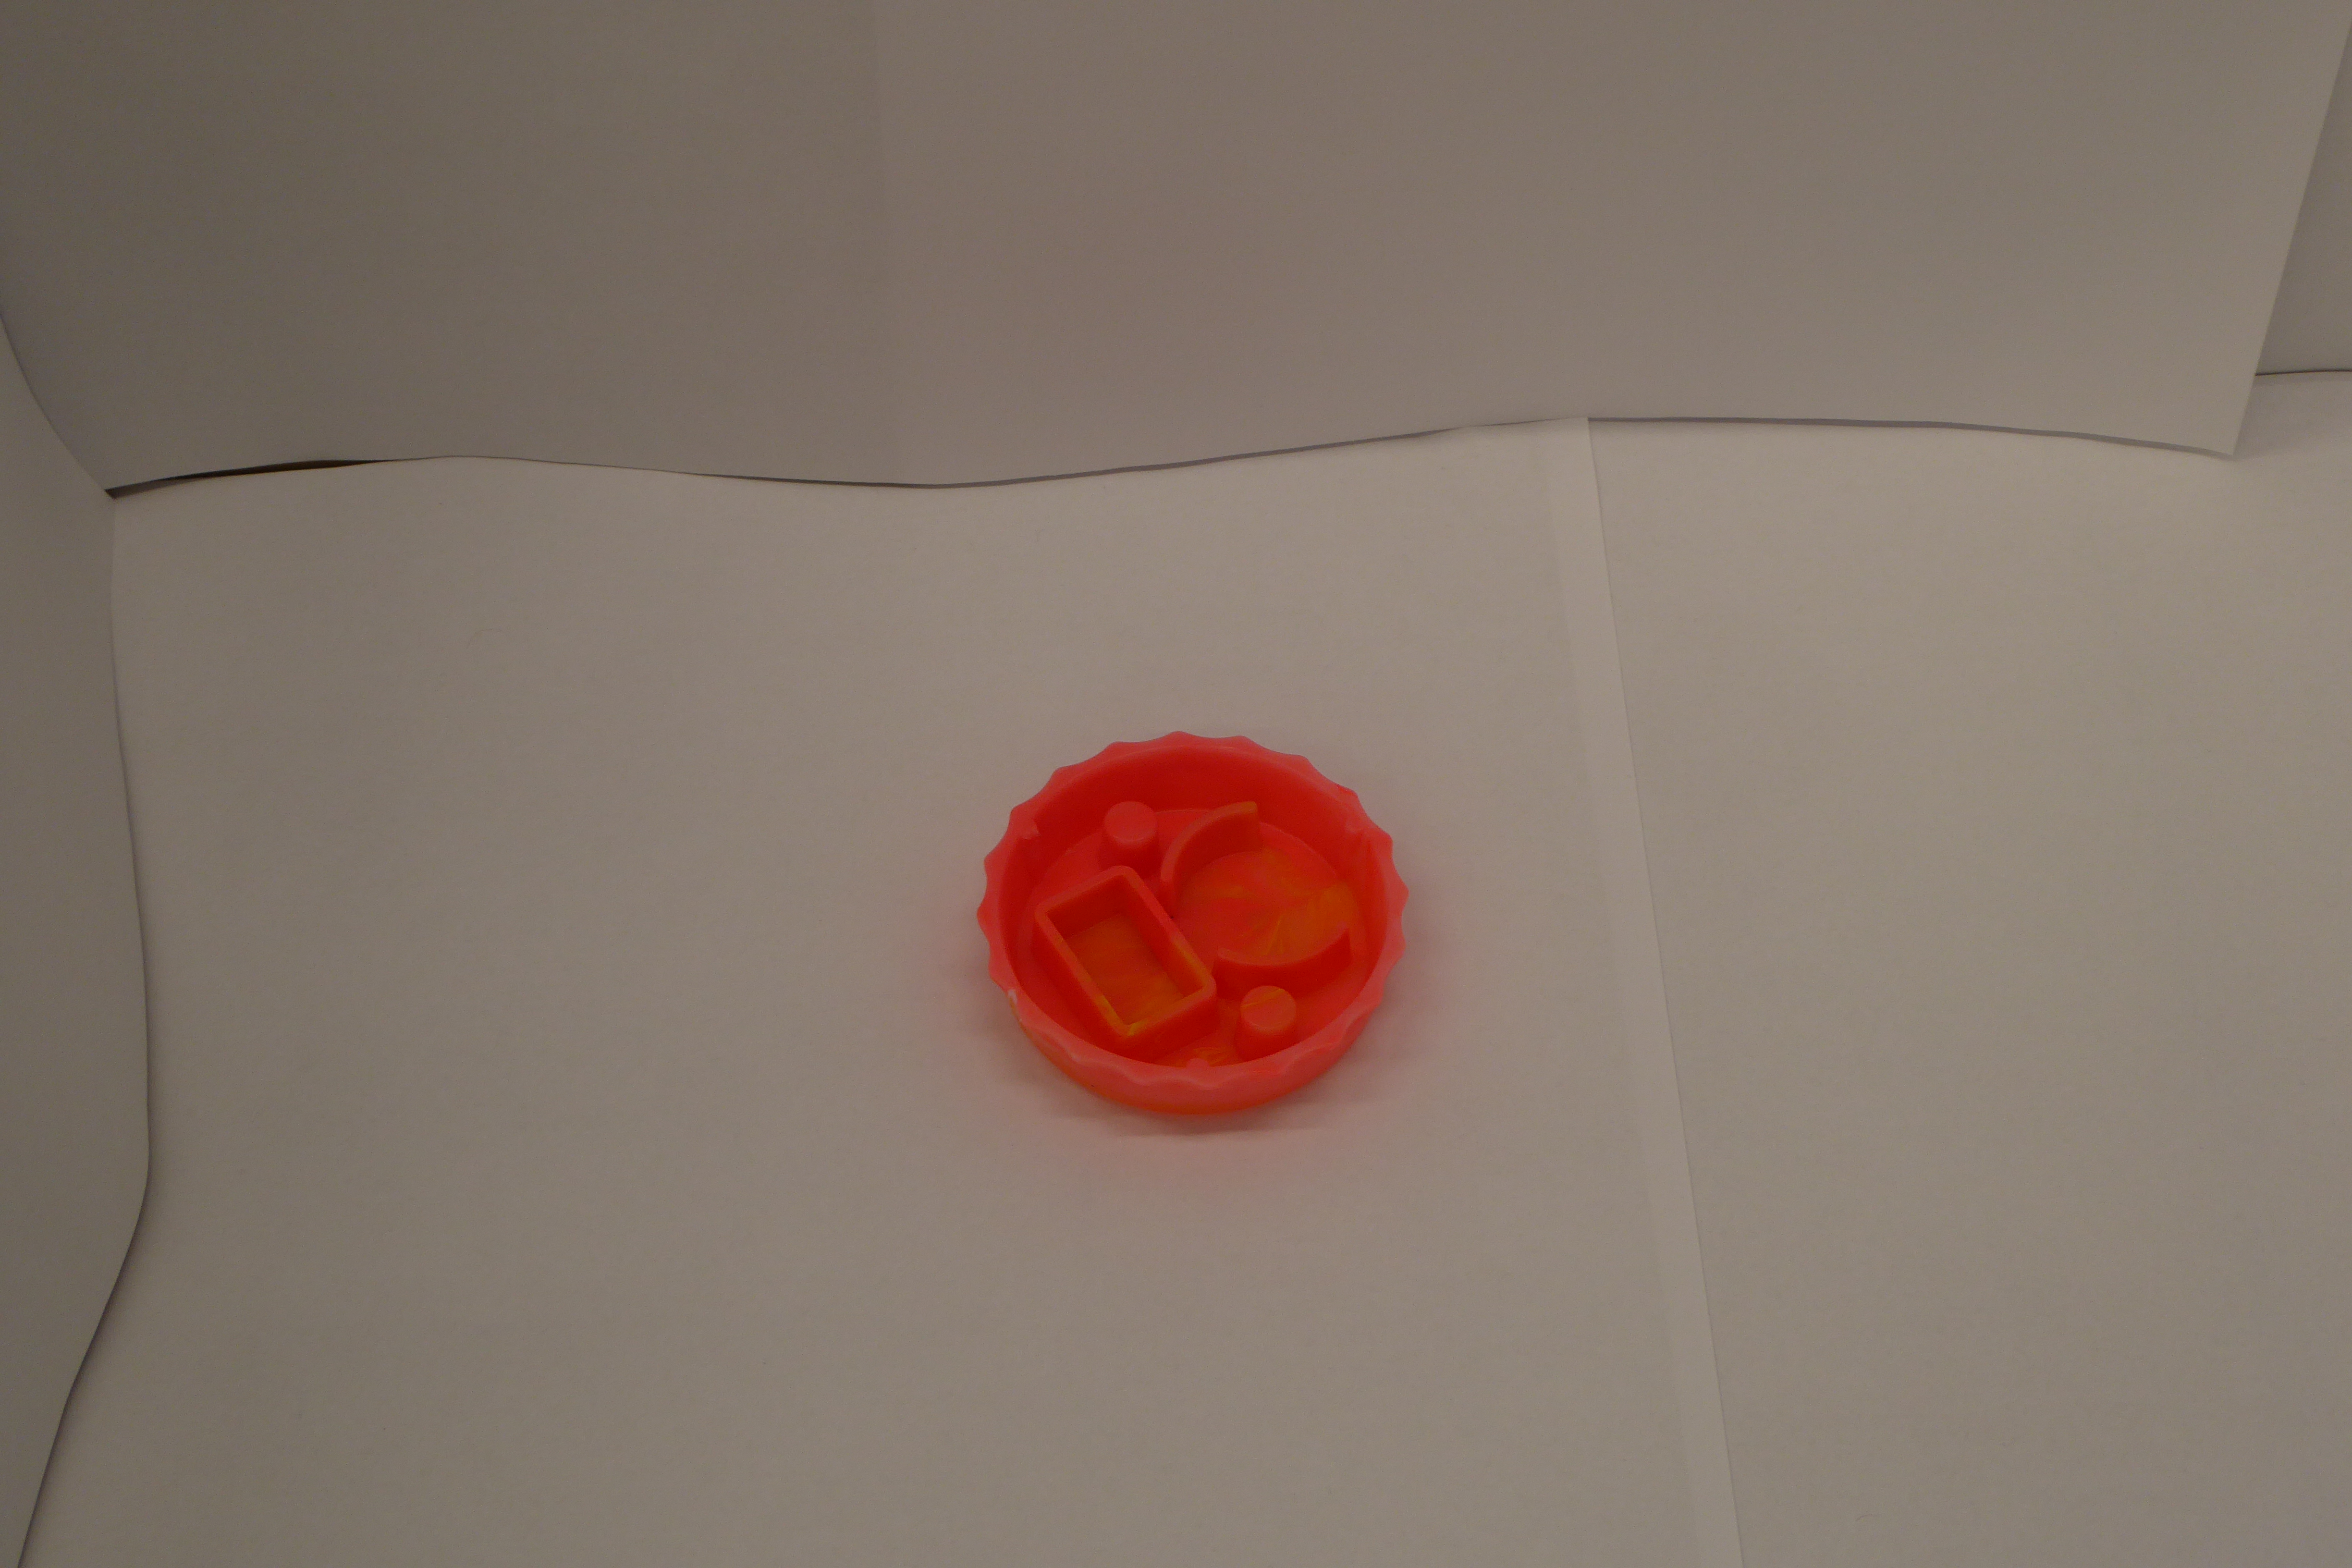
Label: Bottle Opener - Cover